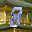
Label: 8